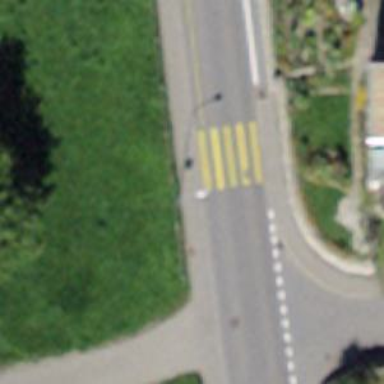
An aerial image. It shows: Zebra crossing on the road.